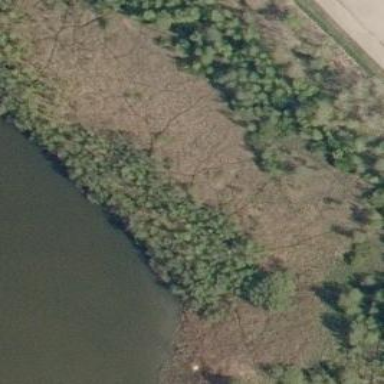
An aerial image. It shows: Marsh wetland.